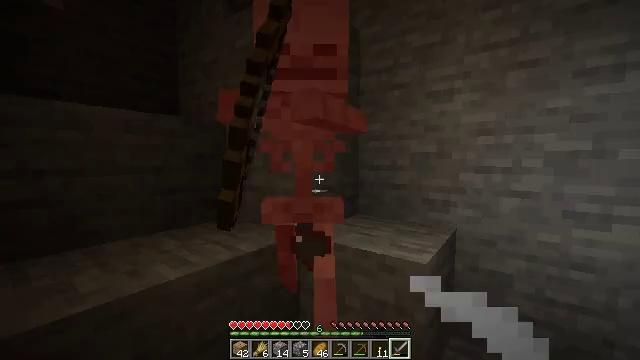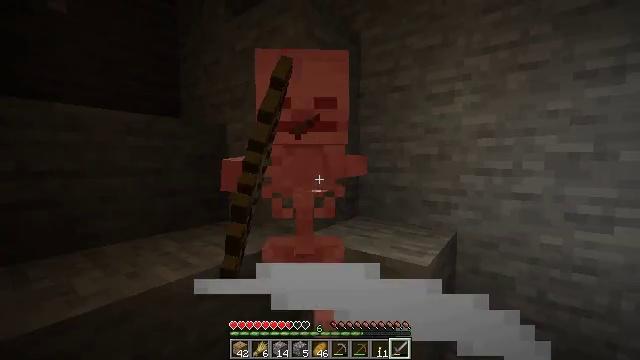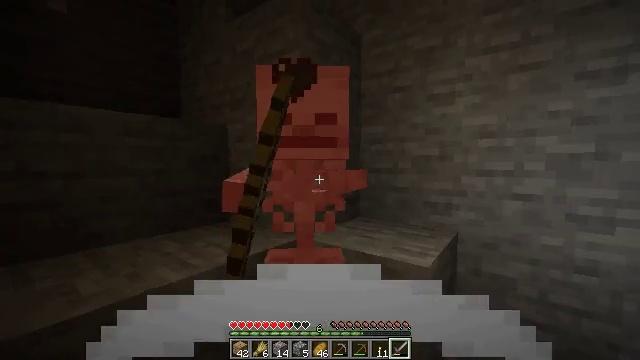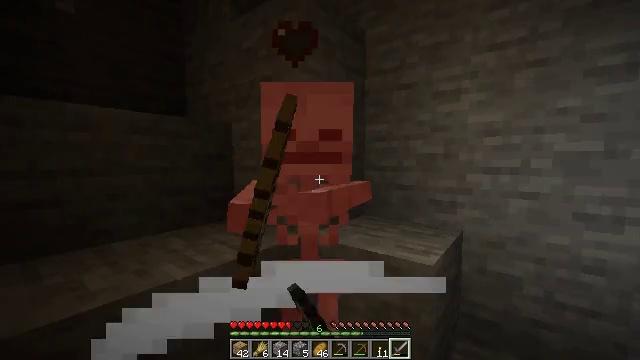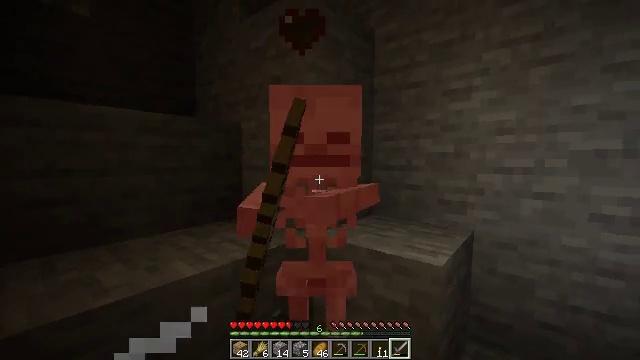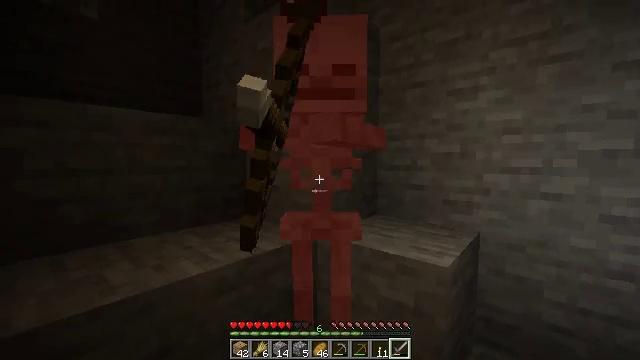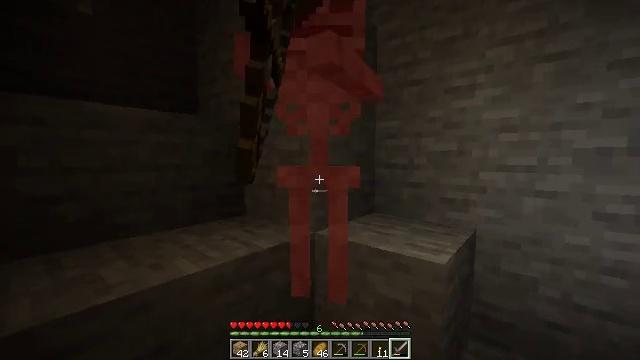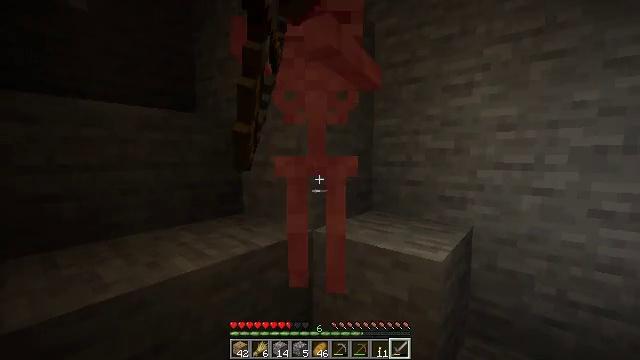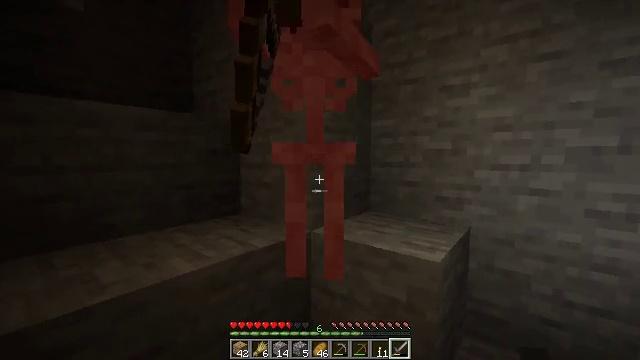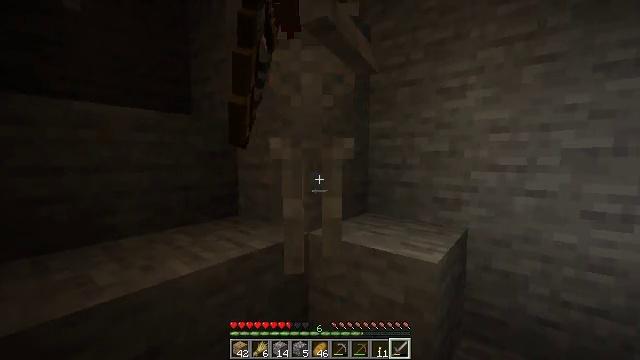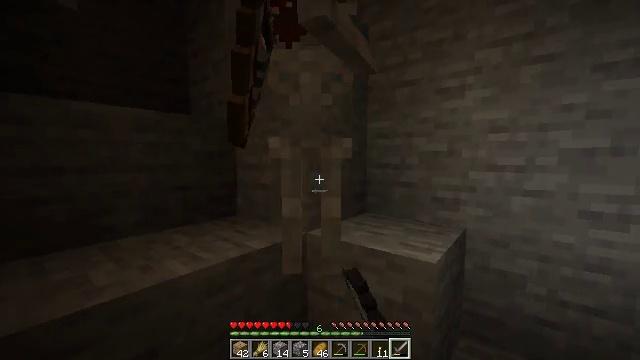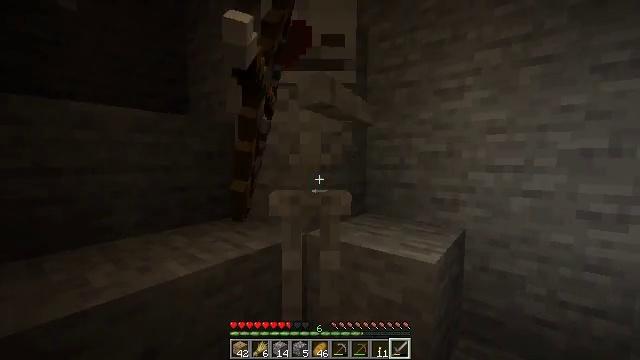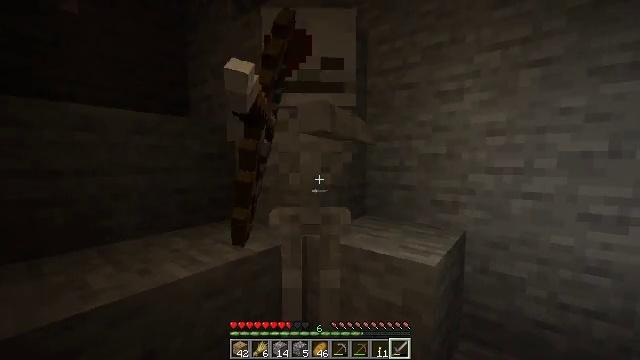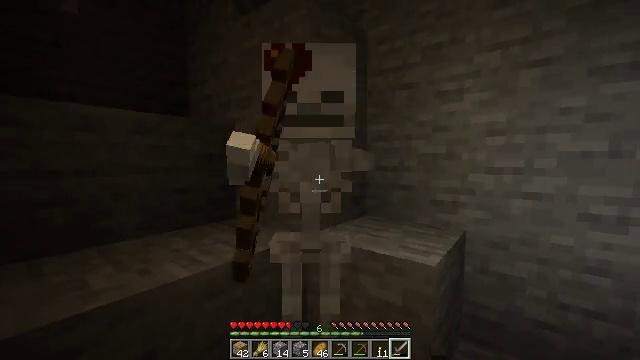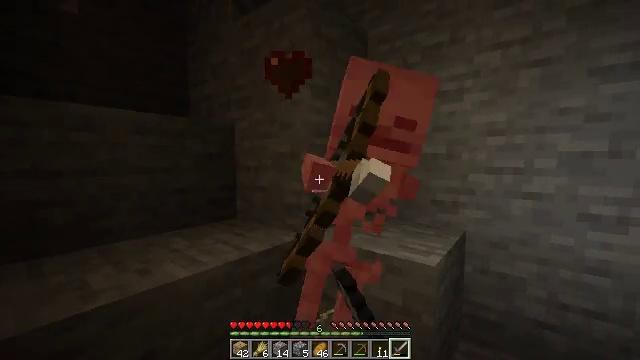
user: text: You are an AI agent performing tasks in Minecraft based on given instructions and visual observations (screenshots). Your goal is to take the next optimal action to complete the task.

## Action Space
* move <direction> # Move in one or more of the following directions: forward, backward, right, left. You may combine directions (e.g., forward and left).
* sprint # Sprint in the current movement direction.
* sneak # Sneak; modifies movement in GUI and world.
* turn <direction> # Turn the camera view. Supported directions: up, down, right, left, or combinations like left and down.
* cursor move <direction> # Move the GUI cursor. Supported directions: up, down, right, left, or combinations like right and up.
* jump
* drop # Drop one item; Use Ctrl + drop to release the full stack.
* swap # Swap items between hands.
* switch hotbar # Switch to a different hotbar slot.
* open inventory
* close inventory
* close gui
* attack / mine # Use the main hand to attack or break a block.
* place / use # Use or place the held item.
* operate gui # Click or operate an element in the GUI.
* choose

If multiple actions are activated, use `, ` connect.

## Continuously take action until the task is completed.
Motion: motion action
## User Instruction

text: Hunt the skeleton.
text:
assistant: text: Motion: no_op
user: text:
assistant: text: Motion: attack / mine
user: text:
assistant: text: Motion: attack / mine
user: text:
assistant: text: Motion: turn left, attack / mine
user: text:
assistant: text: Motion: turn left, attack / mine
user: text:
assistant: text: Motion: attack / mine
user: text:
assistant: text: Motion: attack / mine
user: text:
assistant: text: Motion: no_op
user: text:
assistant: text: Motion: attack / mine
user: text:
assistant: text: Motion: attack / mine
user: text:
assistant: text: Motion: attack / mine
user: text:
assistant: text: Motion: no_op
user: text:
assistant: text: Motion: attack / mine
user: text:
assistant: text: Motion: attack / mine
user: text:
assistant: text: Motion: no_op